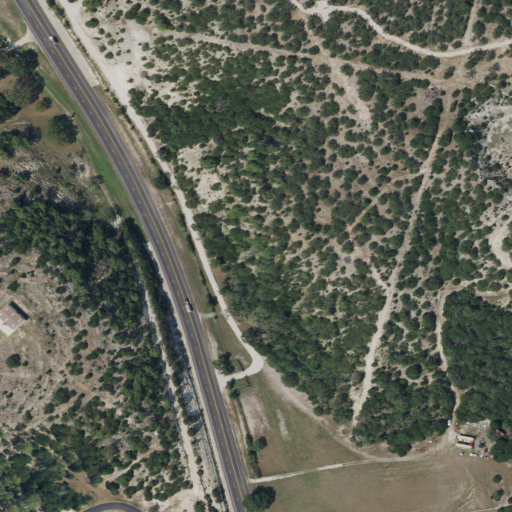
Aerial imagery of gap in Texas named Verde Pass containing shrub, evergreen forest, deciduous forest, low intensity development, open development, and medium intensity development